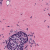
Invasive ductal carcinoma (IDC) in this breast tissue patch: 0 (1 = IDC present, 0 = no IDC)